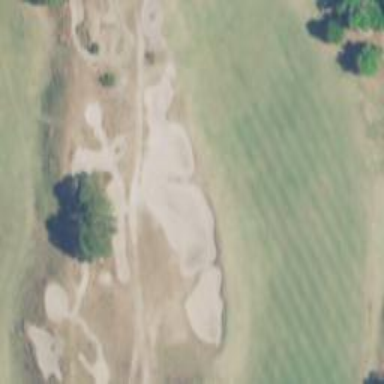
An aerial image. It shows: Path for both road and golf.